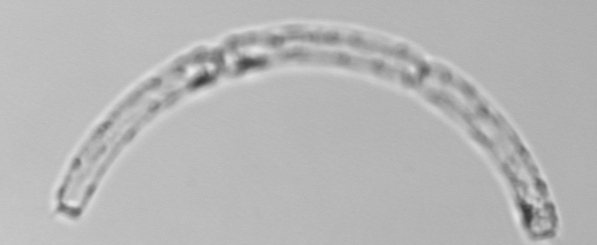
Label: Guinardia_striata